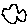
Label: cloud